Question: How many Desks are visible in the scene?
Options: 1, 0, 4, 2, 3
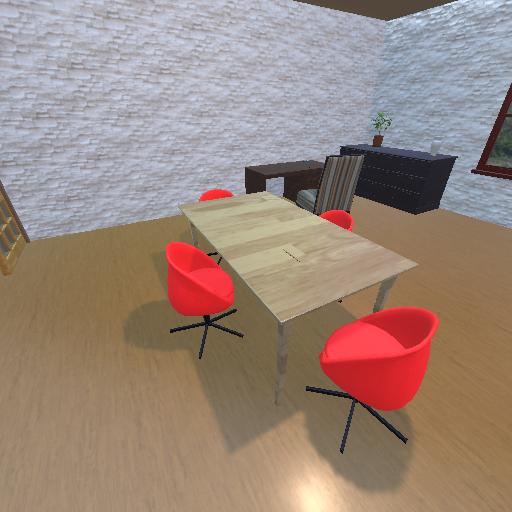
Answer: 1